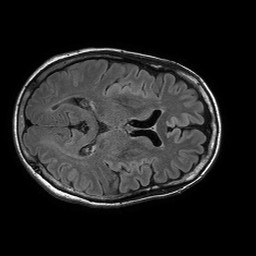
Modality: FLAIR
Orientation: axial
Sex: female
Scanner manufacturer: philips
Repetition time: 11 s
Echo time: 0.125 s